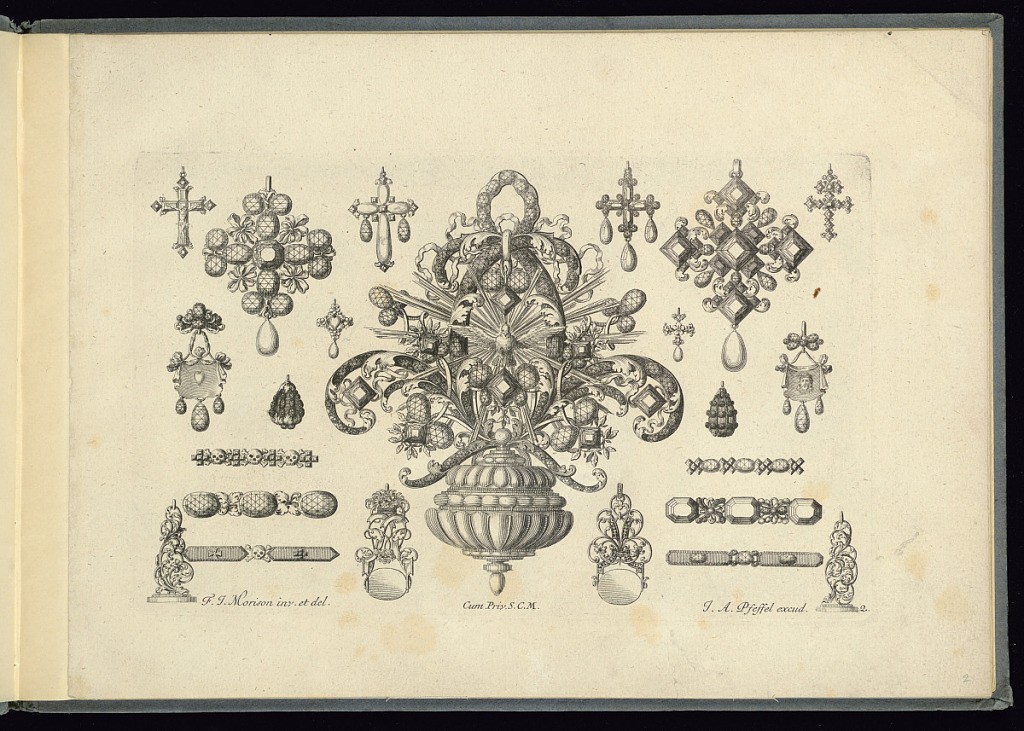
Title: Jewelry Designs
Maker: Friedrich Jacob Morison, German, active 1693 – 1699
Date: ca. 1700
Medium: Engraving on laid paper
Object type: Print
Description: Designs for jewelry including pendants, seals, bracelets, and broaches featuring ribbons, jewels, pearls, metalwork, scrolling leaves, flowers, skulls, hearts, crosses, a bird, religious iconography, Jesus' head on a shroud, gadrooning, and sun rays.